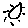
Label: sun